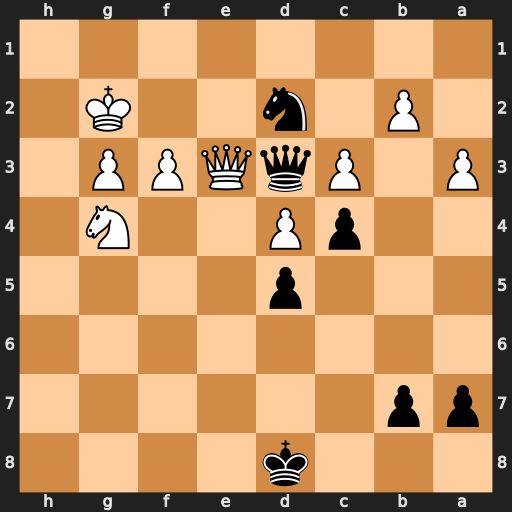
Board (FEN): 3k4/pp6/8/3p4/2pP2N1/P1PqQPP1/1P1n2K1/8
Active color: b
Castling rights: -
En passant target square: -
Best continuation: Qf1+ Kh2 Nxf3+ Qxf3 Qxf3